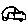
Label: car